Question: I want there rows alignment by col, I write the code:
'''
result.seq_content = 'GCAUCCGGGUUGAGGUAGUAG'
result.vel_bar = '|| |||||| ||| ||| ||'
result.seq_match = 'CG.AGGUUC..UUC.AUC.UC'
<table style="font-family:Courier, monospace;">
<td>
{{ result.seq_content}}
<br>
{{ result.vel_bar}}
<br>
{{ result.seq_match}}
</td>
</tr>
</table>
'''
But the result is

Multiple spaces become a space.
I used tag pre, but the size of A, C, G, U is not equal to the size of | or space, so it failed.
I changed the code:
'''
result.seq_content = 'GCAUCCGGGUUGAGGUAGUAG'
result.vel_bar = '|| |||||| ||| ||| ||'
result.seq_match = 'CG.AGGUUC..UUC.AUC.UC'
<table style="font-family:Courier, monospace;">
<tr>
<td>
{{ result.seq_content}}
<br>
{% for e in result.vel_bar %}
{% if e == ' '%}
&nbsp
{% else%}
{{ e}}
{% endif%}
{% endfor%}
<br>
{{ result.seq_match}}
</td>
</tr>
</table>
'''
But the size of {{ e}} is bigger than A, C, G, U.
So how could I align multiple spaces, like this:
'''
GCAUCCGGGUUGAGGUAGUAG
|| |||||| ||| ||| ||
CG.AGGUUC..UUC.AUC.UC
'''
Thanks! :D
'''
result.vel_bar = result.vel_bal.repalce(' ', '&nbsp;')
<td align="left">
{{ result.seq_content }}
{% autoescape false%}
{{ result.vel_bar}}
{% endautoescape %}
{{ result.seq_match }}
</td>
'''
Thank you for help. :D
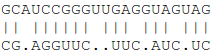
Answer: First of all it was good to use a monospace font. HTML replaces multiple spaces to a single one: but you can replace each space with ' '
'result.vel_bar.replaceAll(/\s/, ' ')'
This way your alignment should be perfect.